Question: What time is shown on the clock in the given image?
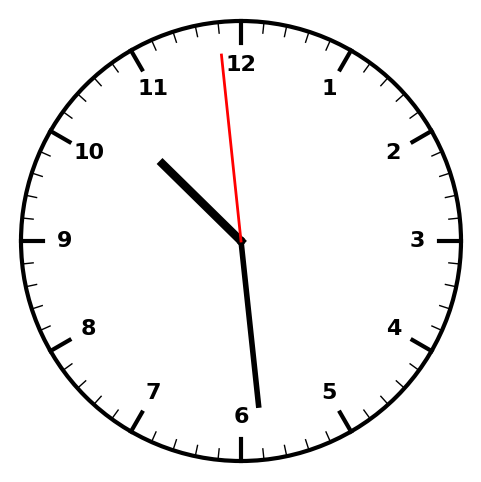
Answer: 10:28:59